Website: lowes
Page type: delivery-shipping
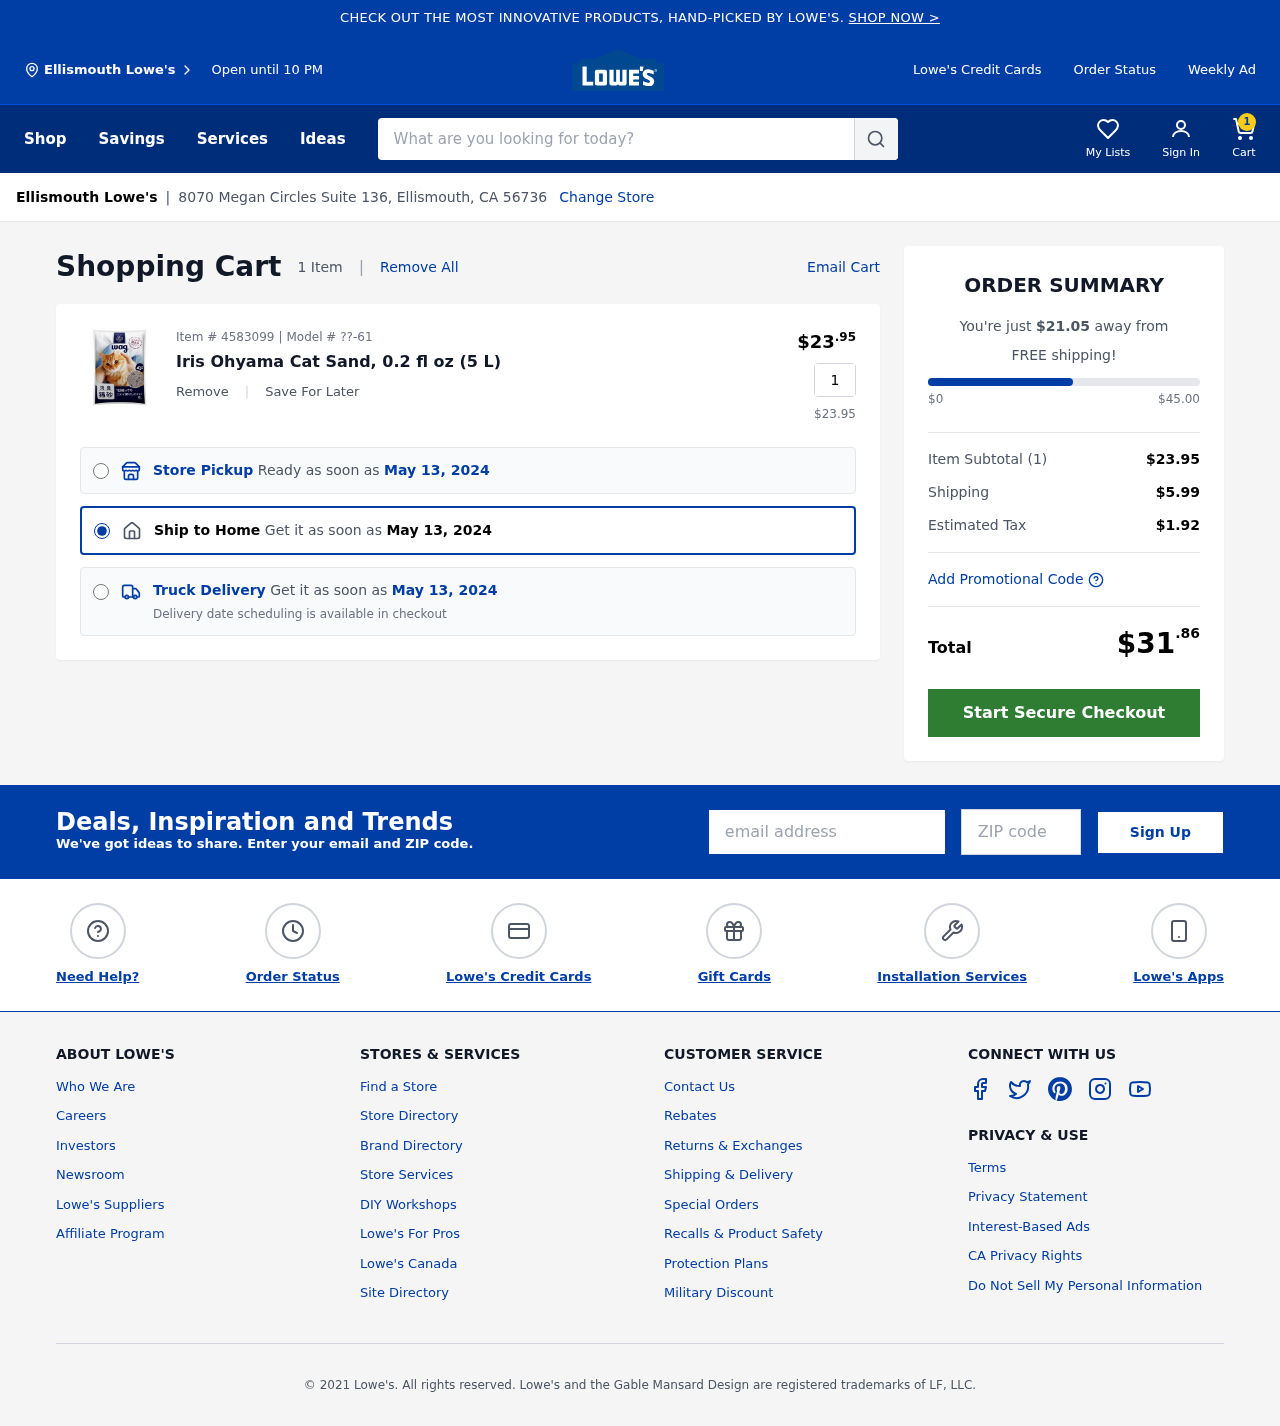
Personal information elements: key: PII_CITY
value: Ellismouth
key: PII_EMAIL
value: clayton.gonzalez@gmail.com
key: PII_POSTCODE
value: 56736
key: PII_STREET
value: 8070 Megan Circles Suite 136
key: PII_CITY2
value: Ellismouth
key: PII_CITY_STATE_ZIP
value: Ellismouth, CA 56736
Product elements: key: PRODUCT1_NAME
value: Iris Ohyama Cat Sand, 0.2 fl oz (5 L)
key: PRODUCT1_PRICE
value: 23.95
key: PRODUCT1_QUANTITY
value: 1
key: PRODUCT1_MODEL
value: ??-61
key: PRODUCT1_PRICE2
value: $23.95
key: PRODUCT1_ITEM_NUMBER
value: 4583099
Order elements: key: ORDER_NUM_ITEMS
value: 1
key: ORDER_DELIVERY_DATE
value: May 13, 2024
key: ORDER_DELIVERY_DATE2
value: May 13, 2024
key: ORDER_DELIVERY_DATE3
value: May 13, 2024
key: AMOUNT_TO_FREE_SHIPPING
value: $21.05
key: ORDER_SUBTOTAL
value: $23.95
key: ORDER_SHIPPING_COST
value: $5.99
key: ORDER_TAX
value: $1.92
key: ORDER_TOTAL
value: $31.86
Search elements: key: HEADER_SEARCH
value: What are you looking for today?